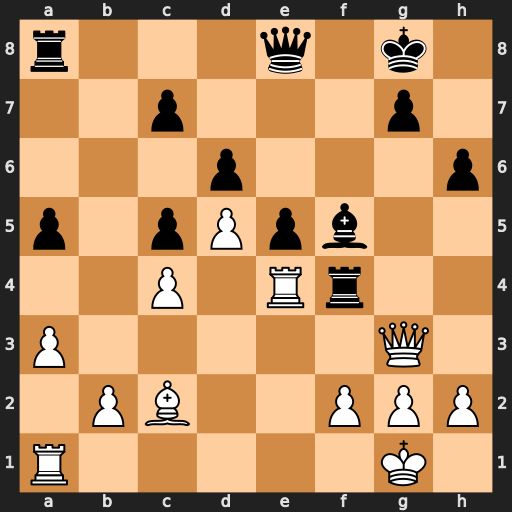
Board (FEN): r3q1k1/2p3p1/3p3p/p1pPpb2/2P1Rr2/P5Q1/1PB2PPP/R5K1
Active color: w
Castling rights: -
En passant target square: -
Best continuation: Qxf4 exf4 Rxe8+ Rxe8 Bxf5